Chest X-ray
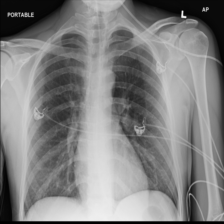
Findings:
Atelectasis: negative
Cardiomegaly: negative
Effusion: negative
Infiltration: negative
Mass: negative
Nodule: negative
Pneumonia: negative
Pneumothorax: negative
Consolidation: negative
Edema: negative
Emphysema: negative
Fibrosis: negative
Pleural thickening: negative
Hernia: negative